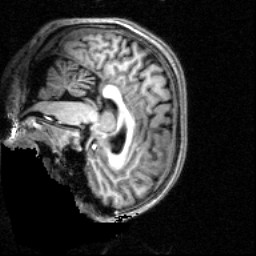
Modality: T1w
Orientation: sagittal
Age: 19
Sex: male